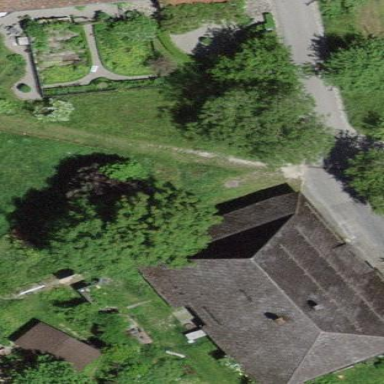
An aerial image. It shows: Farm building.